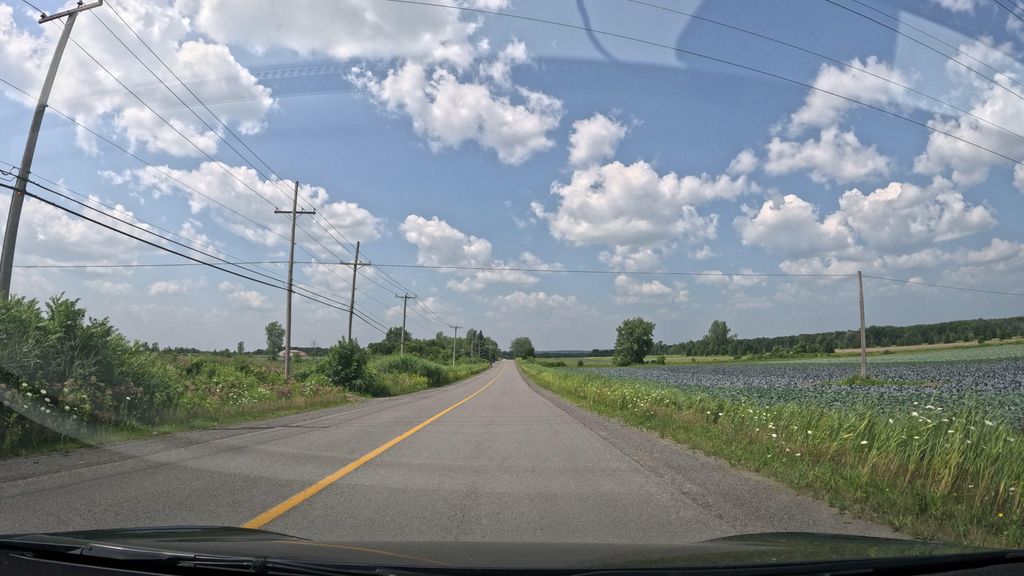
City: montreal